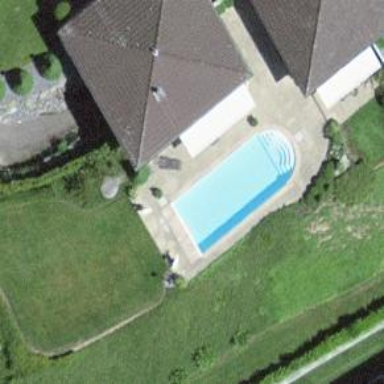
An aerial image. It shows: Swimming pool located in leisure land.